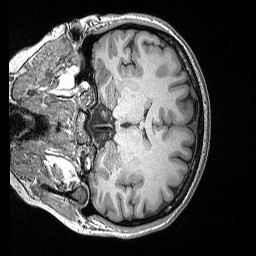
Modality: T1w
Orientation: coronal
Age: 22
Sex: female